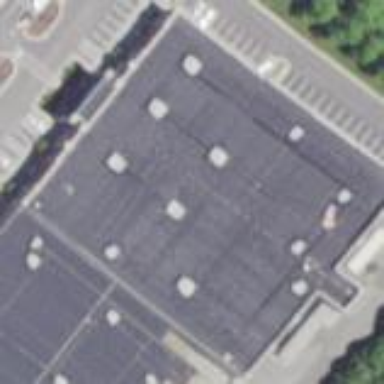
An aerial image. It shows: Retail building.